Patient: sex M, age 45
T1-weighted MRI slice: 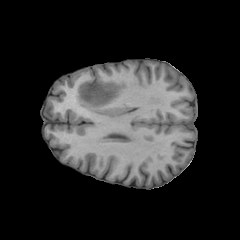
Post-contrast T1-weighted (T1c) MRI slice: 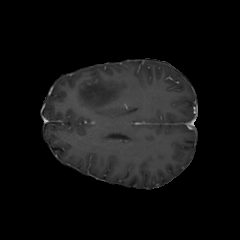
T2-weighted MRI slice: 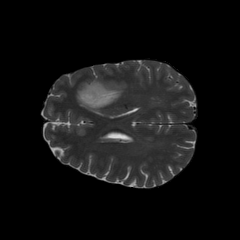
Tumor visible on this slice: yes
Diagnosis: Oligodendroglioma, IDH-mutant, 1p/19q-codeleted
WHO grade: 2